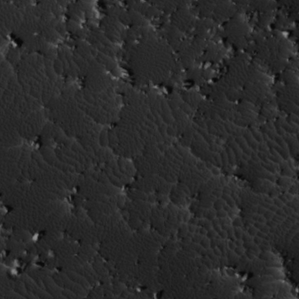
Label: non_frost